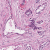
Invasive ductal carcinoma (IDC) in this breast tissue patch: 1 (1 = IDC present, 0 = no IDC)